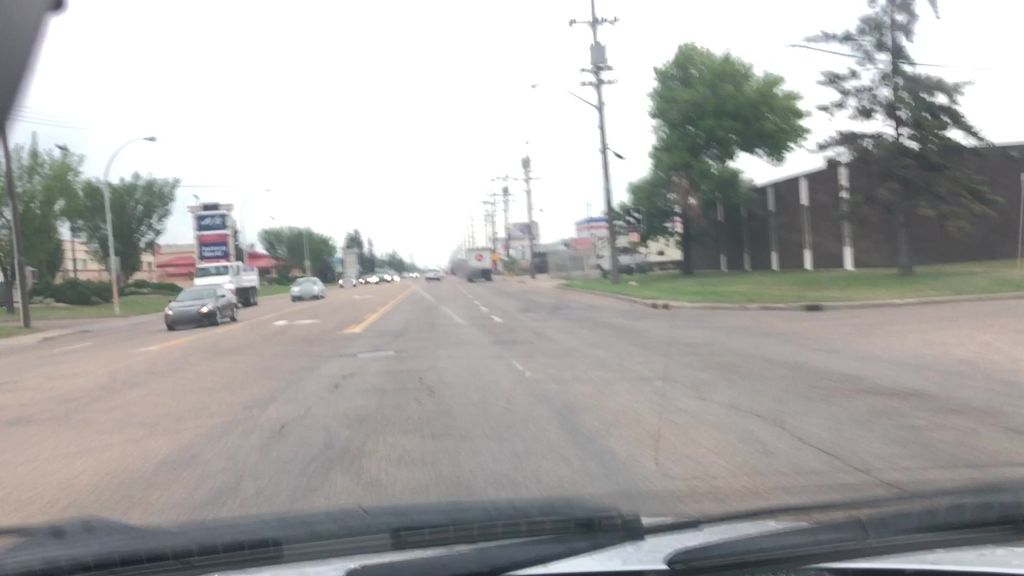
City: edmonton